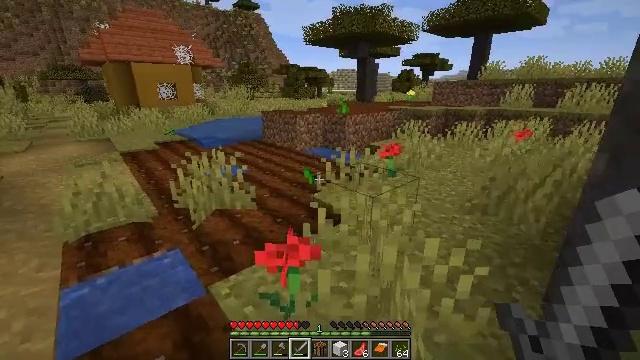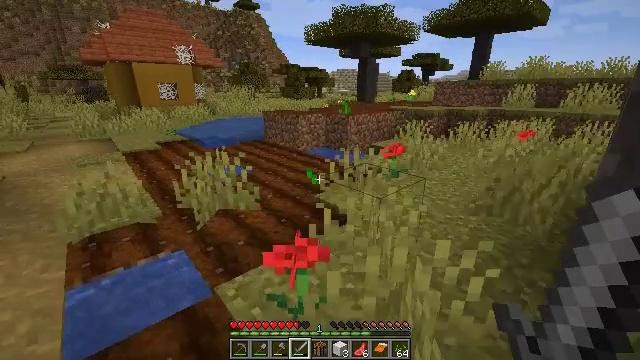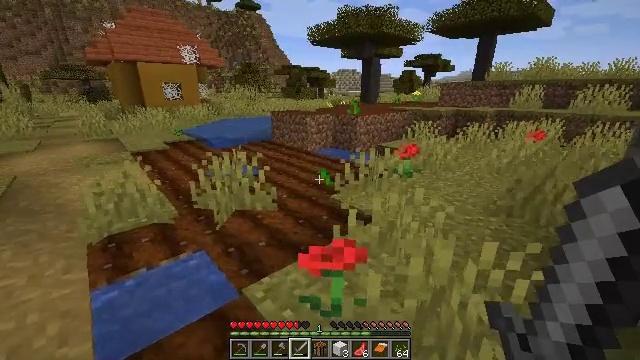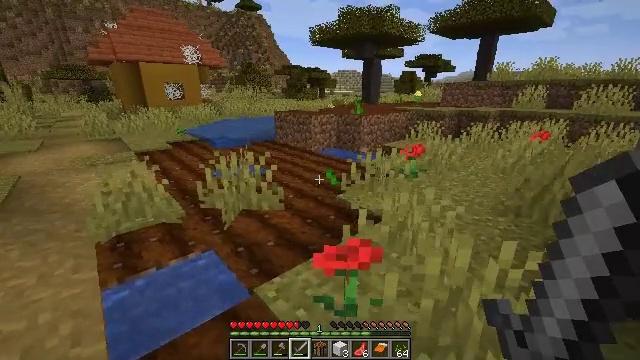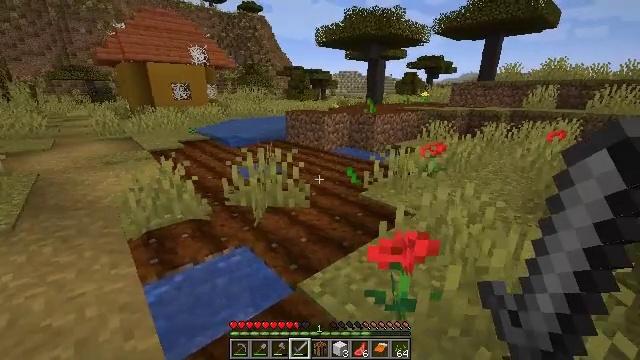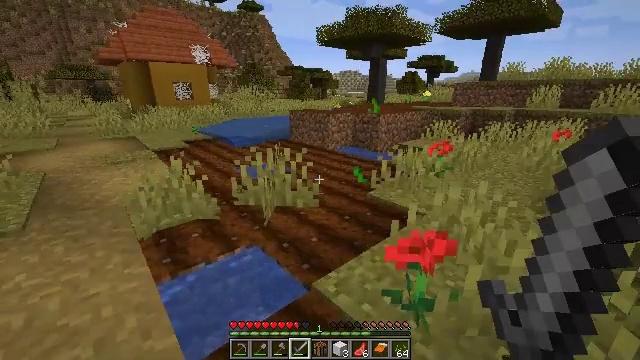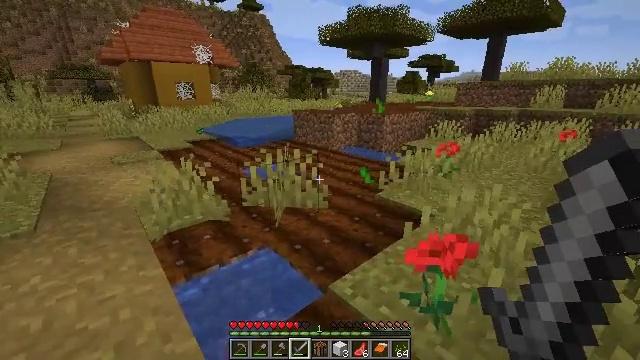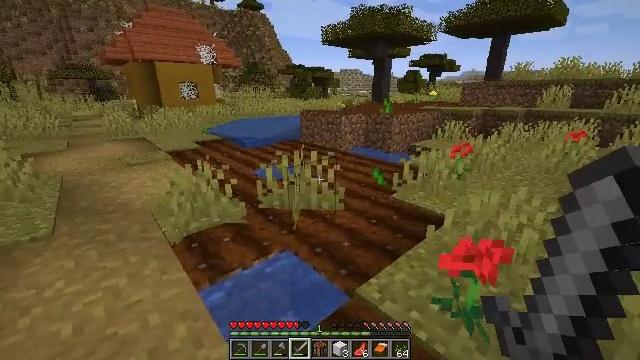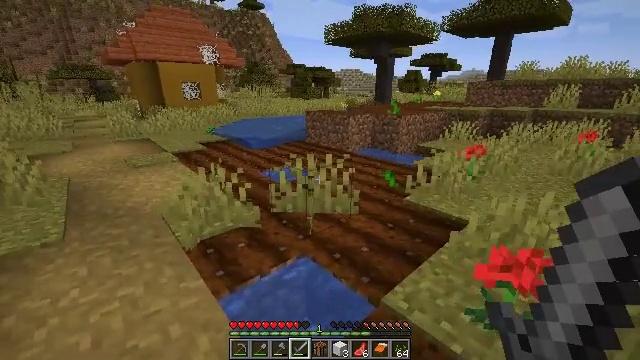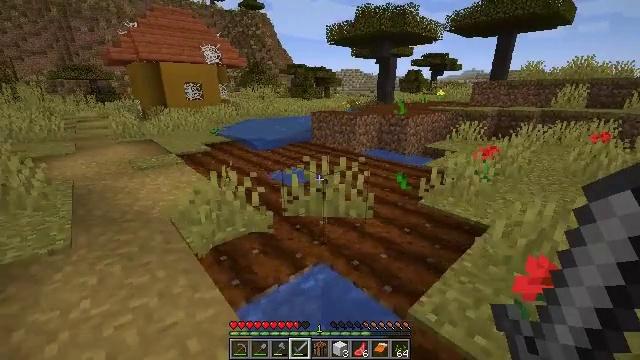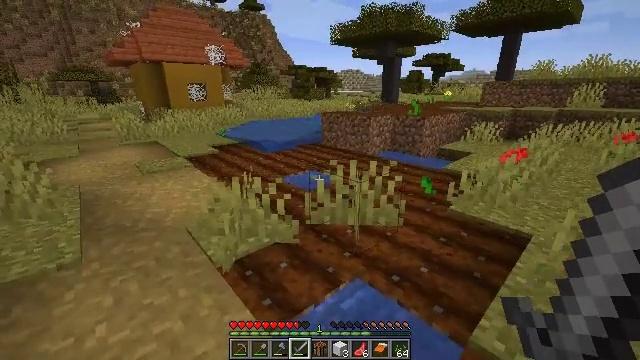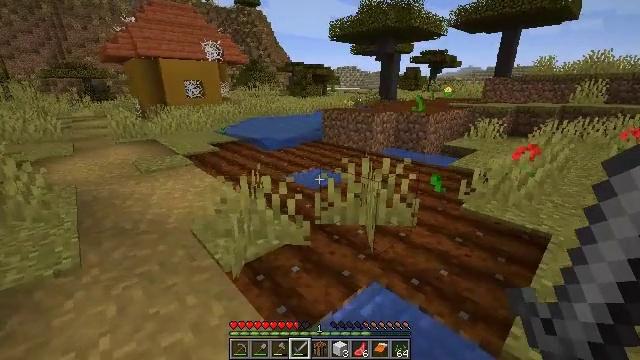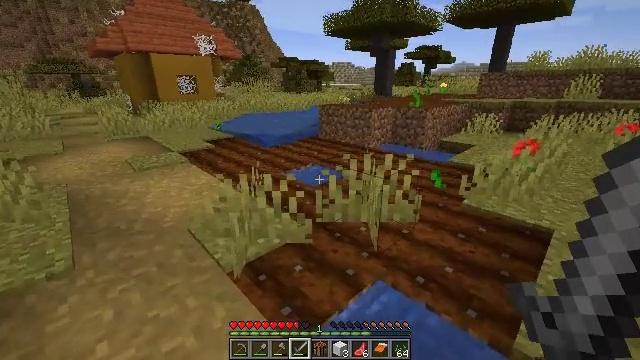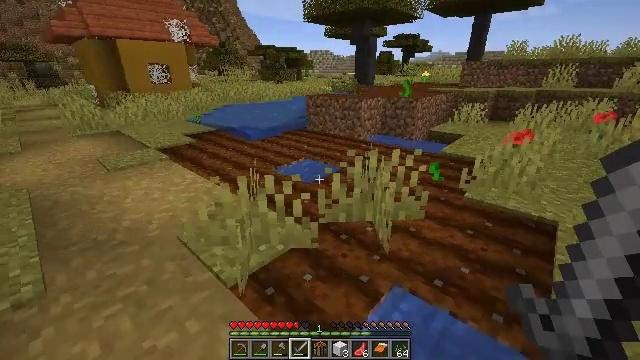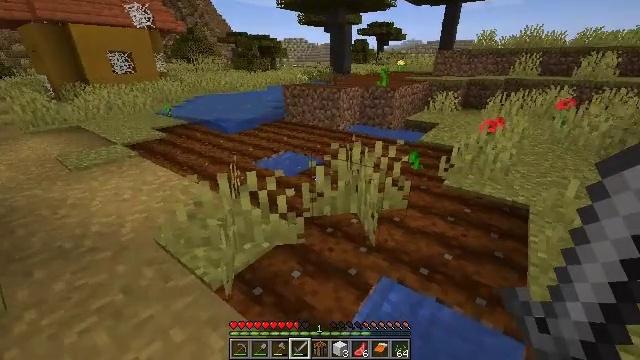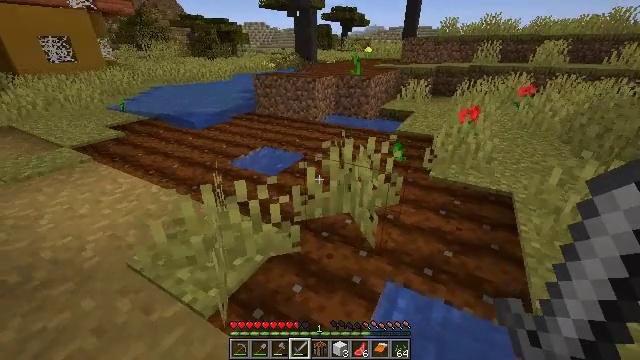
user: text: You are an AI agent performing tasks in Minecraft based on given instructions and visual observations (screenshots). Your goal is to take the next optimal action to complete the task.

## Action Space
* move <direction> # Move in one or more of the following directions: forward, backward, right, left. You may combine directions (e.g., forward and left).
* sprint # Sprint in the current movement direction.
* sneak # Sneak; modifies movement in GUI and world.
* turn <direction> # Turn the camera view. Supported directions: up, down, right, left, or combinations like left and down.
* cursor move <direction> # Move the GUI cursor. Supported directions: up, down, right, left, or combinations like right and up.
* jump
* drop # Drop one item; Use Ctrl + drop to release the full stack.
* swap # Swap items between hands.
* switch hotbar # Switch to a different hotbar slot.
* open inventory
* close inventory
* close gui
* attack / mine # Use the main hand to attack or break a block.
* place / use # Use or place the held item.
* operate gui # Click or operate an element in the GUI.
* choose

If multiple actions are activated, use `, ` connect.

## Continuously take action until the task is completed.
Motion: motion action
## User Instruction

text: Clear the melon stem from the farmland.
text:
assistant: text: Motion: move left
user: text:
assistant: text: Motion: move left
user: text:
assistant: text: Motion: move left
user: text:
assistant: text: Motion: move left
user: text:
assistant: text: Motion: move left
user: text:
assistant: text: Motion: move left
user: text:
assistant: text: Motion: move forward and move left
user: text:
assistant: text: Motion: move forward and move left
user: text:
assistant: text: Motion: move forward and move left
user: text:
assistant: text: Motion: move forward and move left
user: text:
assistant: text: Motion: move forward and move left
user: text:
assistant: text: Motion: move forward and move left, turn right
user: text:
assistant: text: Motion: move forward and move left, turn right and down
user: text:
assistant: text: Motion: move forward and move left, turn right and down
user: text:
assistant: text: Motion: move forward and move left, turn right and down
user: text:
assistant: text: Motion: move forward and move left, turn right and down
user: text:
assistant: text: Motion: move forward and move left
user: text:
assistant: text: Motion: move forward and move left, turn right and down
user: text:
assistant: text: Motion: move forward and move left, turn right and down
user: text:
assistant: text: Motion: move forward, turn right and down
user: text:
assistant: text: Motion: move forward, turn right and down
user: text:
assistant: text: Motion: move forward, turn right and down
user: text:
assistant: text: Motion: move forward, turn right and down
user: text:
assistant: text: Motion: move forward, turn right
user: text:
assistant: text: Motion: move forward, turn right
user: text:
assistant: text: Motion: move forward, turn right
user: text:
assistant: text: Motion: move forward, turn right and down
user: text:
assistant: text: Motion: move forward, turn right and down
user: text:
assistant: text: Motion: move forward, turn right and down
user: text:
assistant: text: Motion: move forward, turn down